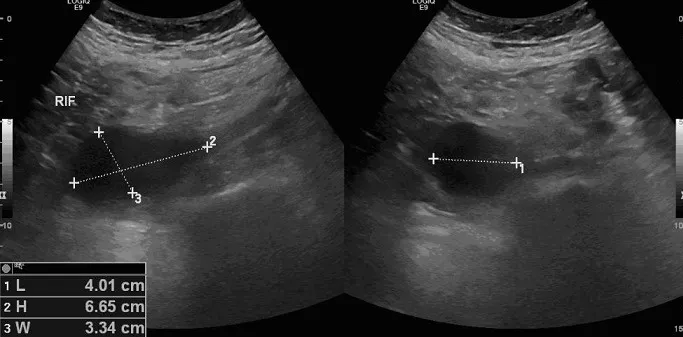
US examination showed a localized fluid collection indentified at right iliac fossa with volume approximately 48 ml.
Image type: radiology (ultrasound)